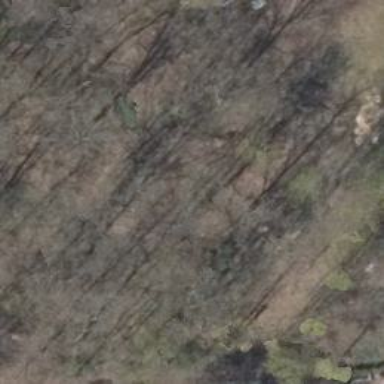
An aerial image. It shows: Deciduous broadleaved forest area characterized by woodland. It falls under the land use category of forest.